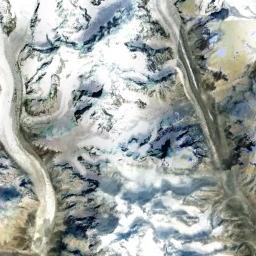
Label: snowberg